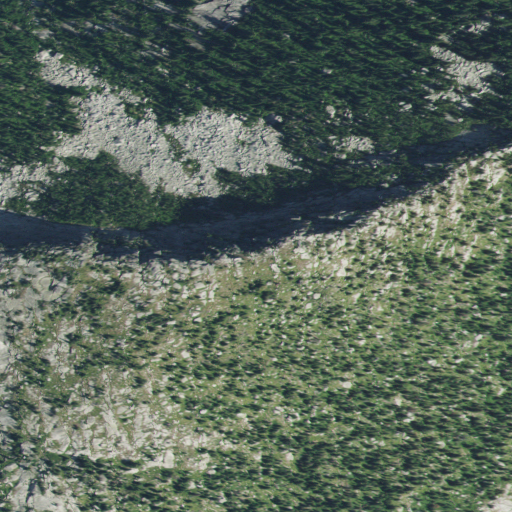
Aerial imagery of ridge(s) in Idaho named Bugle Ridge containing evergreen forest, shrub, and grassland